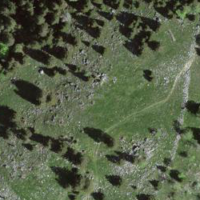
EUNIS habitat code: 23
Species observed at this site:
Plantago media
Gentiana verna
Phyteuma orbiculare